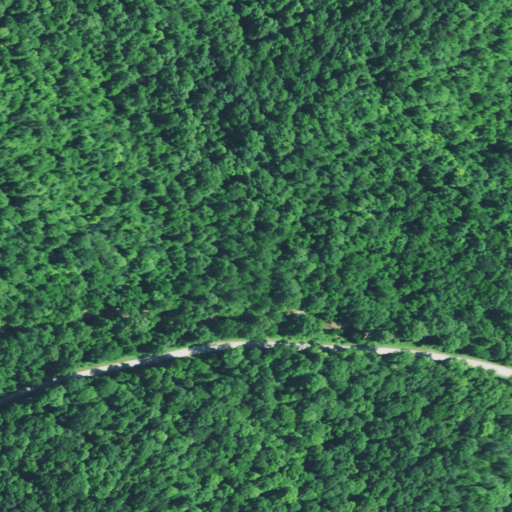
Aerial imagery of valley in Ohio named Coopershop Hollow containing deciduous forest, open development, and low intensity development